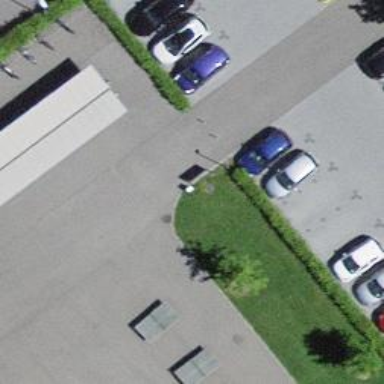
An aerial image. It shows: Bollard barrier.